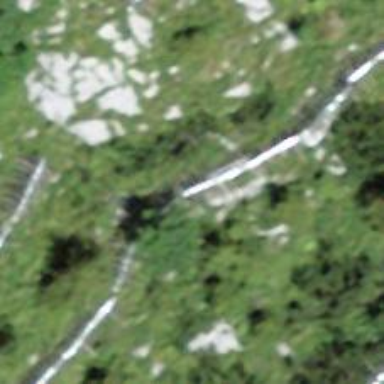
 designed to mitigate snow accumulations in specific area."